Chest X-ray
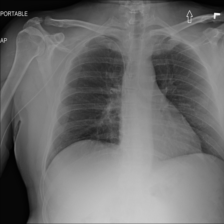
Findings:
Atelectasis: negative
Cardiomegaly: negative
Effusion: negative
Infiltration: negative
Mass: negative
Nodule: negative
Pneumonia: negative
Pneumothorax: negative
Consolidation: negative
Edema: negative
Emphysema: negative
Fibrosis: negative
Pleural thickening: negative
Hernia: negative